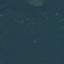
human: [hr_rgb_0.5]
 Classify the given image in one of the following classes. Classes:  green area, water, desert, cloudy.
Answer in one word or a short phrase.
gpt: green area